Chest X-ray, PA view. Patient: 34 years old, sex F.
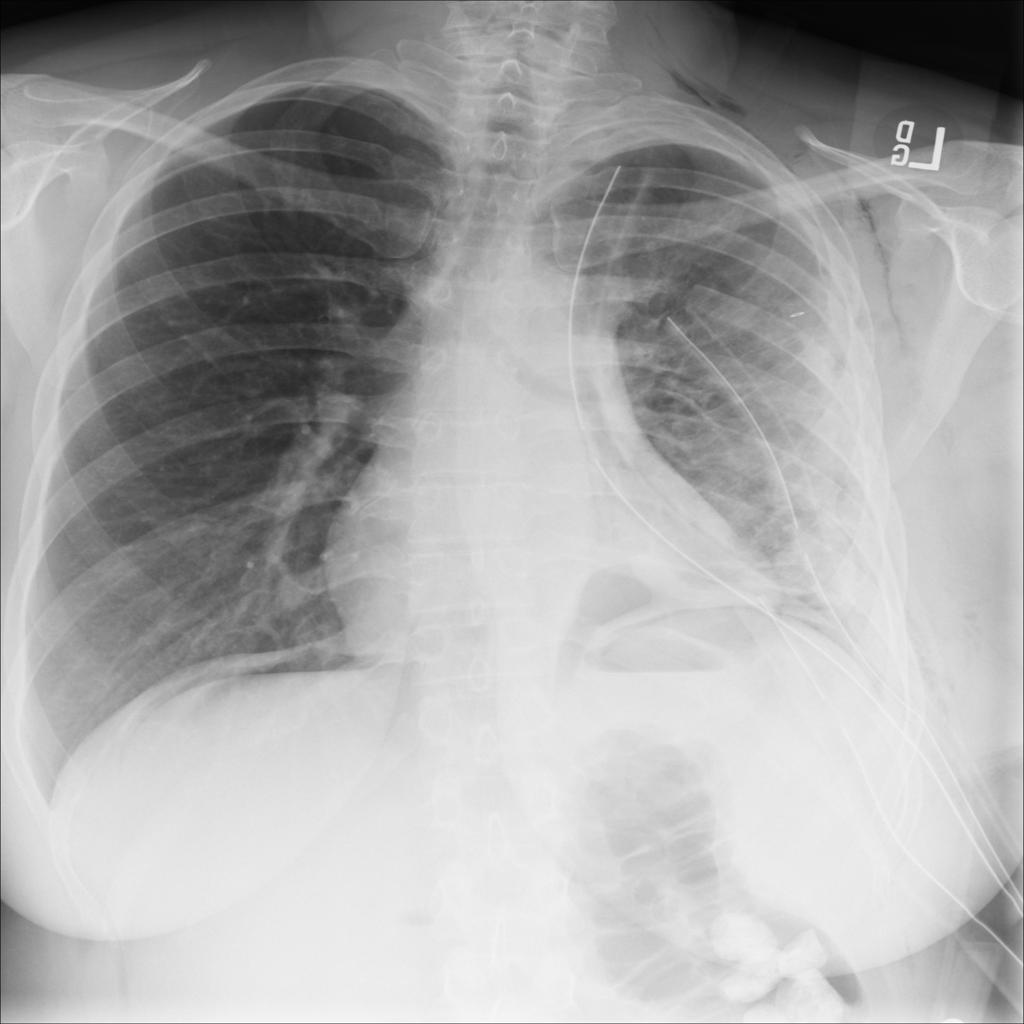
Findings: Pneumothorax